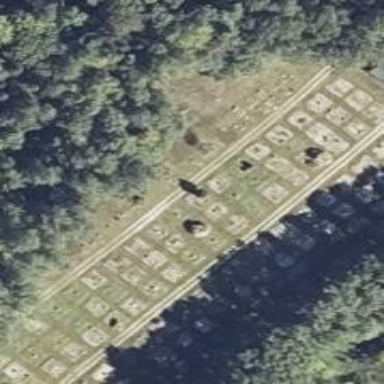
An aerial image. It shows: Graveyard.